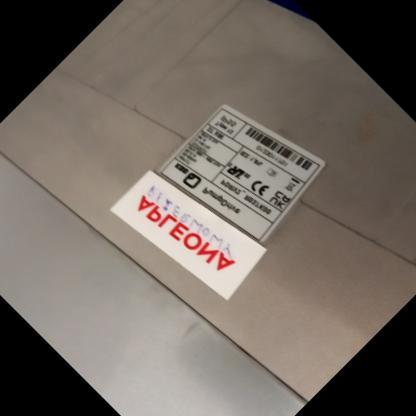
Klasa: tabliczka-znamionowa